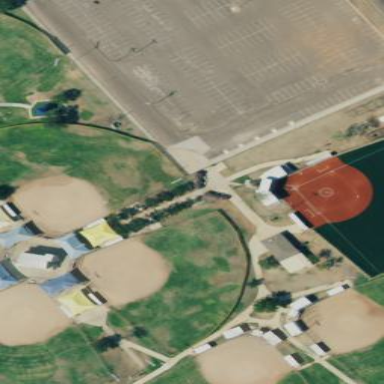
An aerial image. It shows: Baseball pitch for leisure land.